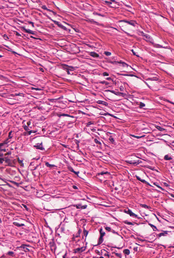
Tumor epithelial tissue: no
Tumor-associated stroma tissue: yes
Normal tissue: no